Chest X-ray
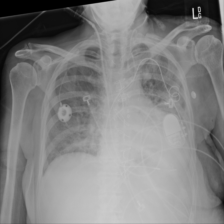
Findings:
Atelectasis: negative
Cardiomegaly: negative
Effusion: negative
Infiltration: negative
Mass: negative
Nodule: negative
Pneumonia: negative
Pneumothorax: negative
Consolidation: negative
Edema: negative
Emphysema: negative
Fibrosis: negative
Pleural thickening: negative
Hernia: negative